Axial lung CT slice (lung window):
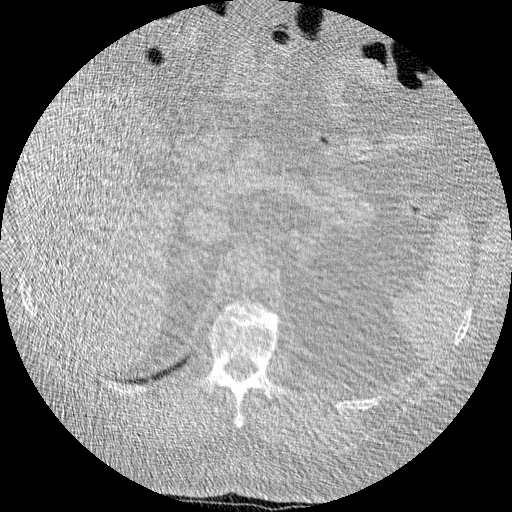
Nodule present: no